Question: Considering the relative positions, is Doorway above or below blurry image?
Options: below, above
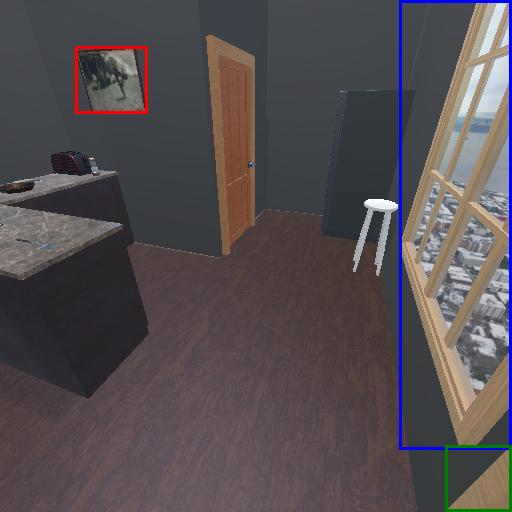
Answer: below